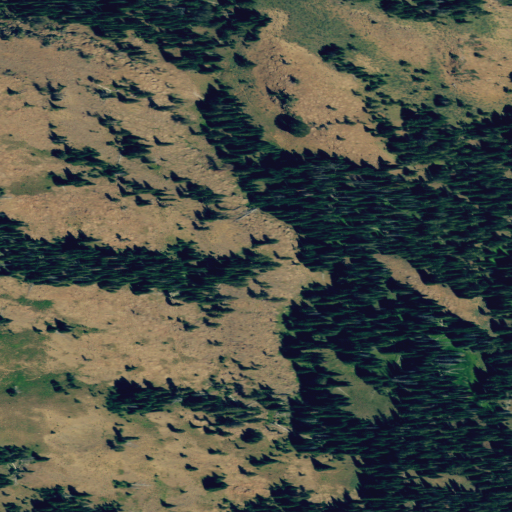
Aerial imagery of depression(s) in Oregon named Big Sheep Basin containing evergreen forest, barren land, shrub, and grassland